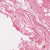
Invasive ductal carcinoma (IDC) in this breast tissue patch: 0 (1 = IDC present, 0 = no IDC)